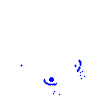
Particle: electron